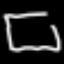
Label: square